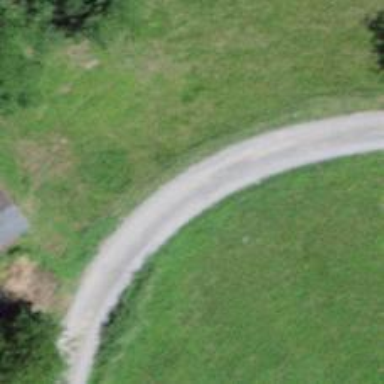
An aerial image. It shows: Paved track with grade 2 track type.